Aerial crown-view tile of a tropical tree (Barro Colorado Island, Panama), acquired 20241216:
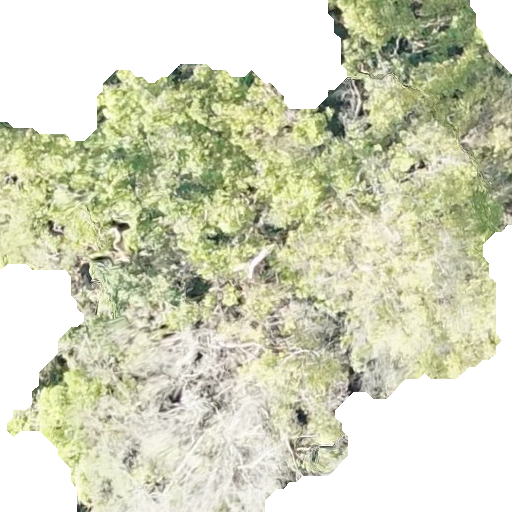
Species: Terminalia amazonia
GBIF accepted scientific name: Terminalia amazonica
Crown area: 306.631 m²